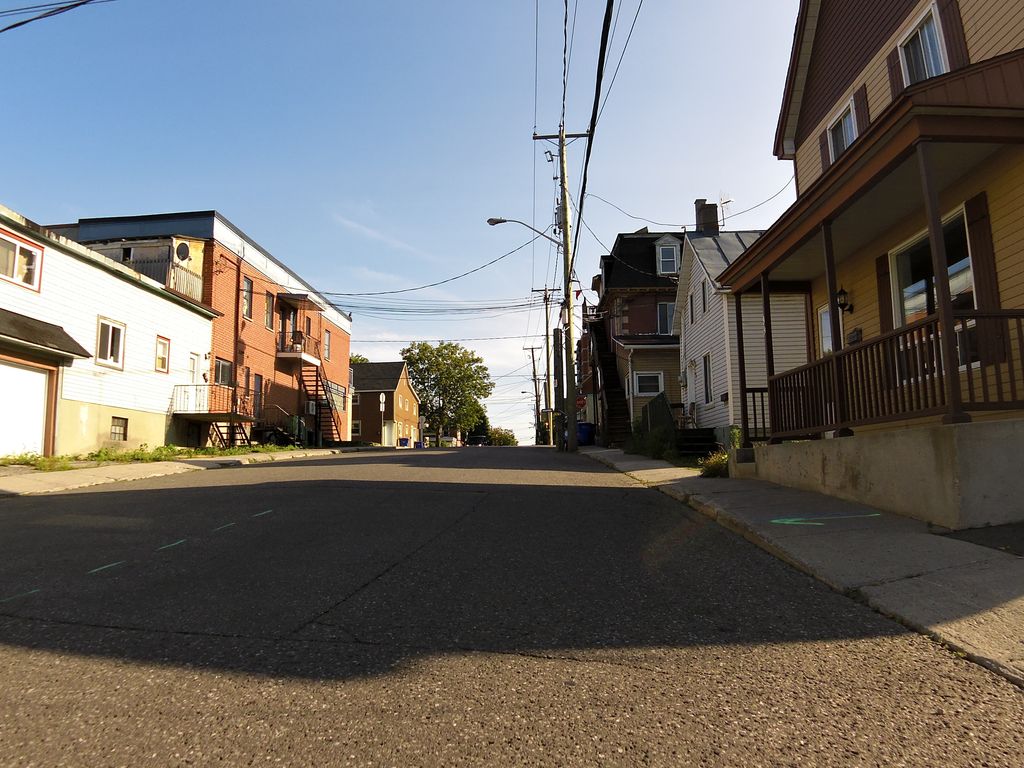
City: ottawa-gatineau